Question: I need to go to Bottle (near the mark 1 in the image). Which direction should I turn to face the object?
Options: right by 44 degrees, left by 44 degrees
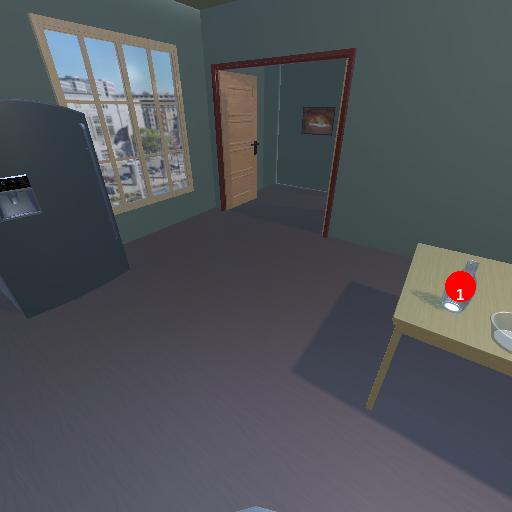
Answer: right by 44 degrees